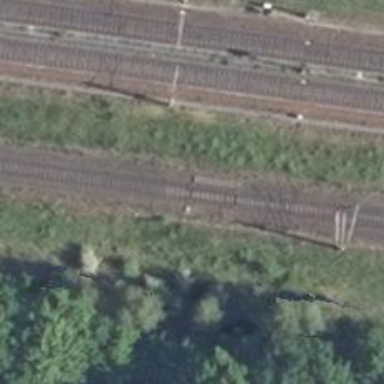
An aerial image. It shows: Railway switch with the turnout side on the left.